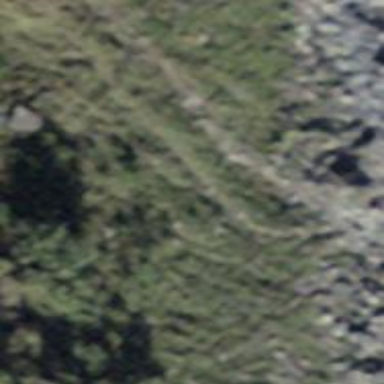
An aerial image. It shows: Ground path.